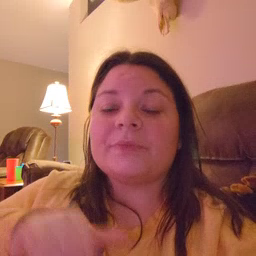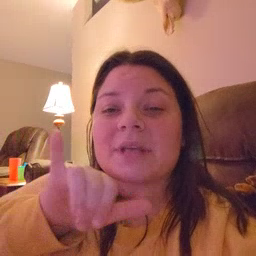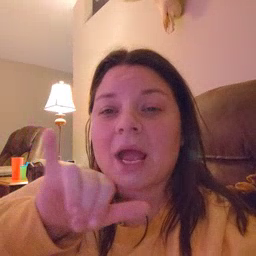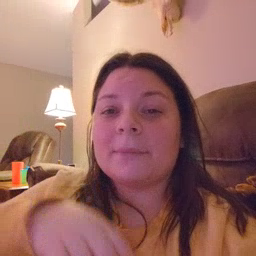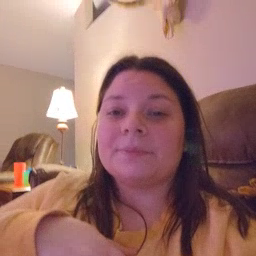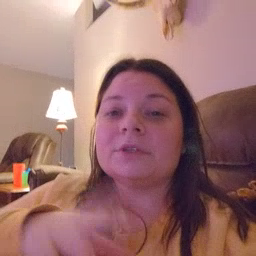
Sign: same